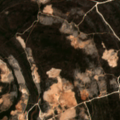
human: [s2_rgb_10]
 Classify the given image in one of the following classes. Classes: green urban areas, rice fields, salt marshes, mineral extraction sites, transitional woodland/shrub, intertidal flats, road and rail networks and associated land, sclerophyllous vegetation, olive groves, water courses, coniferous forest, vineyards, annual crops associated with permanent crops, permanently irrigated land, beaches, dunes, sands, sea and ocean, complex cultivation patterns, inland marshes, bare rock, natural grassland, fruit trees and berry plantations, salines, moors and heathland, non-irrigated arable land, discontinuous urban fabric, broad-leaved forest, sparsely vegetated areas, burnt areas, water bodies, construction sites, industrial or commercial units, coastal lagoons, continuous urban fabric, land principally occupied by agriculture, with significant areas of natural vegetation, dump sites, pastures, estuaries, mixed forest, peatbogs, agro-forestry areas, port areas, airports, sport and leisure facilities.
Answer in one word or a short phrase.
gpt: mineral extraction sites, sclerophyllous vegetation